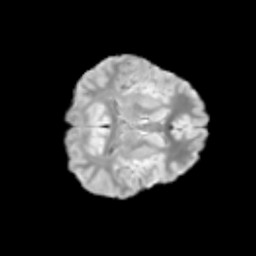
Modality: T2w
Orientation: axial
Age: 11
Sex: male
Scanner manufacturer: siemens
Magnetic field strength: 3 T
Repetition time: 3.8 s
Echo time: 0.07 s